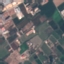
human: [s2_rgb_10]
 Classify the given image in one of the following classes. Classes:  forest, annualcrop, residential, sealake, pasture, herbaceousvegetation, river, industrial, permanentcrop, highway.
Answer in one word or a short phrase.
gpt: PermanentCrop